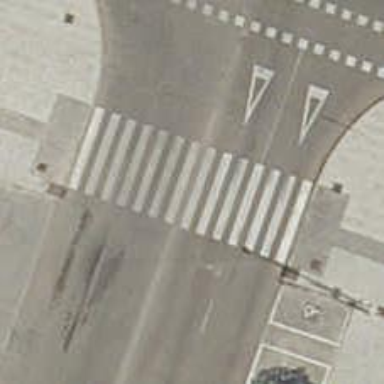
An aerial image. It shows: Footway.